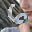
Label: 6